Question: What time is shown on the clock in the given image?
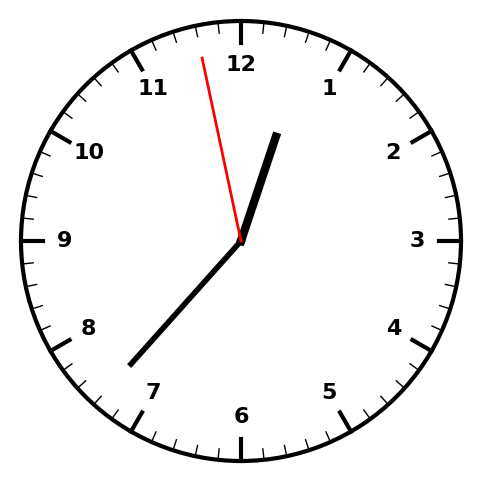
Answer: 12:36:58